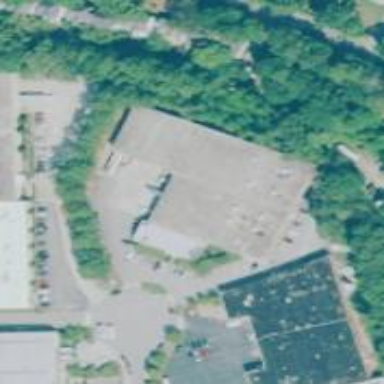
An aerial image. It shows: Car repair shop.